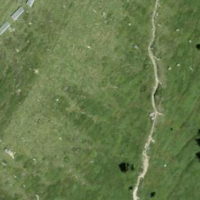
EUNIS habitat code: 23
Species observed at this site:
Colias palaeno